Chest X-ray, PA view. Patient: 45 years old, sex F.
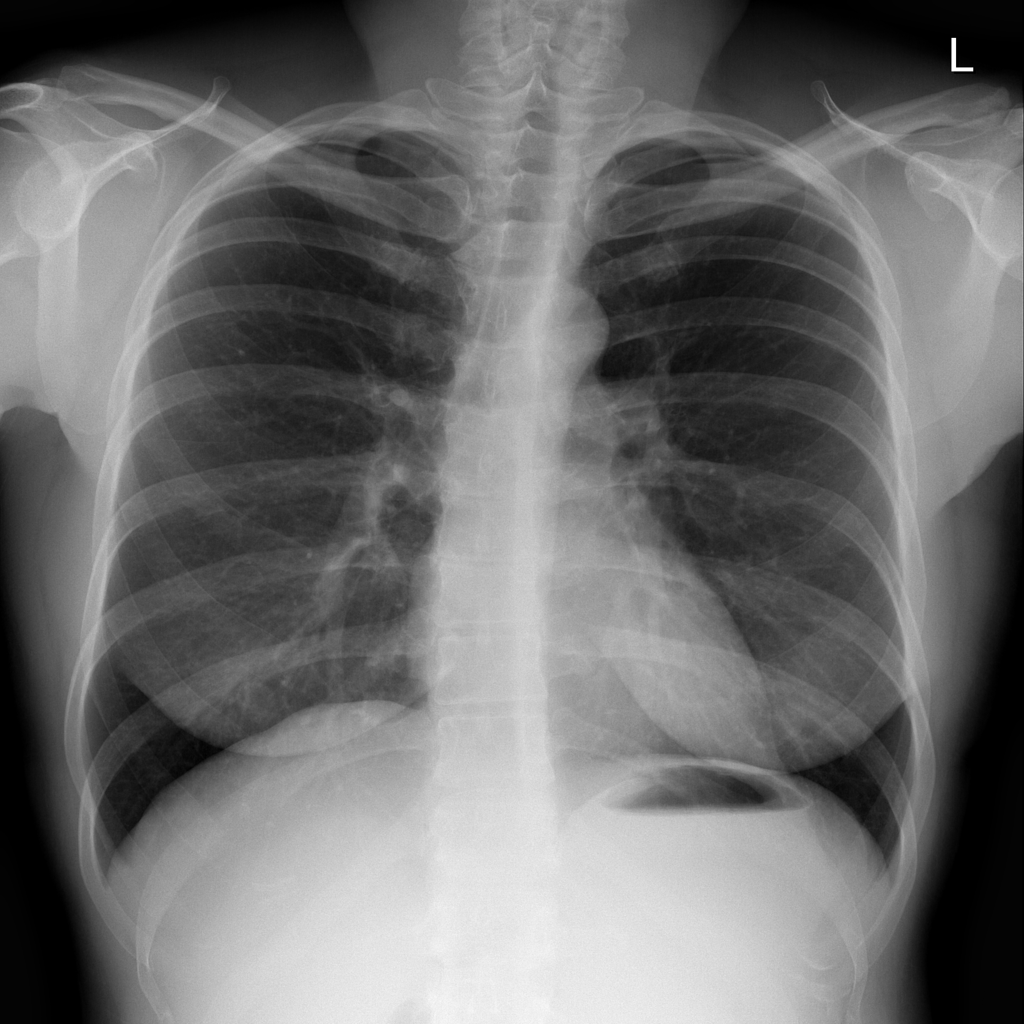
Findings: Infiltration